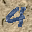
Label: 4